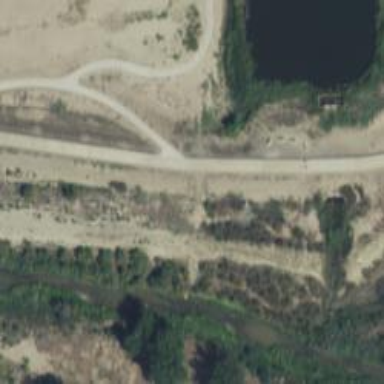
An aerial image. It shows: Cycleway.